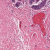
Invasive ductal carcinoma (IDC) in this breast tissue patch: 0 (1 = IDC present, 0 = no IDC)